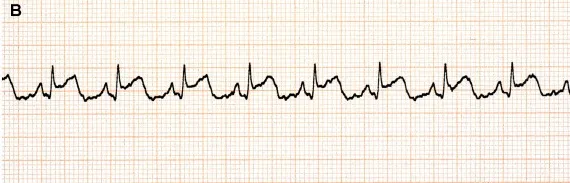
At the chest pain onset.
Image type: electrography (ekg)